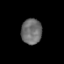
Tissue: prostate
Cell type: T cells
Senescence score: 0.335
Nuclear area (px): 508
Mean DAPI intensity: 111.28